Field crop: maize
Growth stage: 2
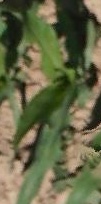
Species: maize